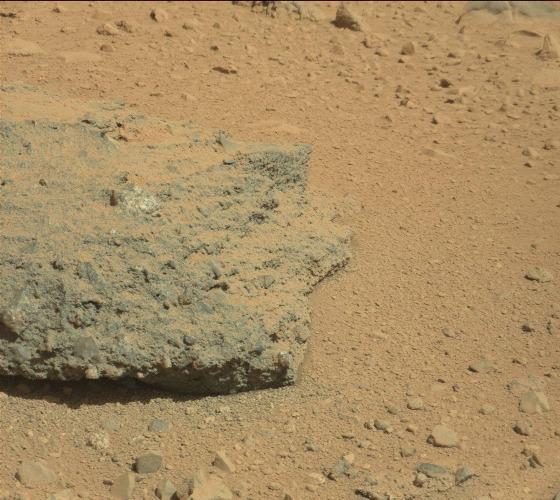
Terrain classes present: Bedrock, Gravel / Sand / Soil, Rock, Shadow